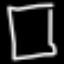
Label: square